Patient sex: M
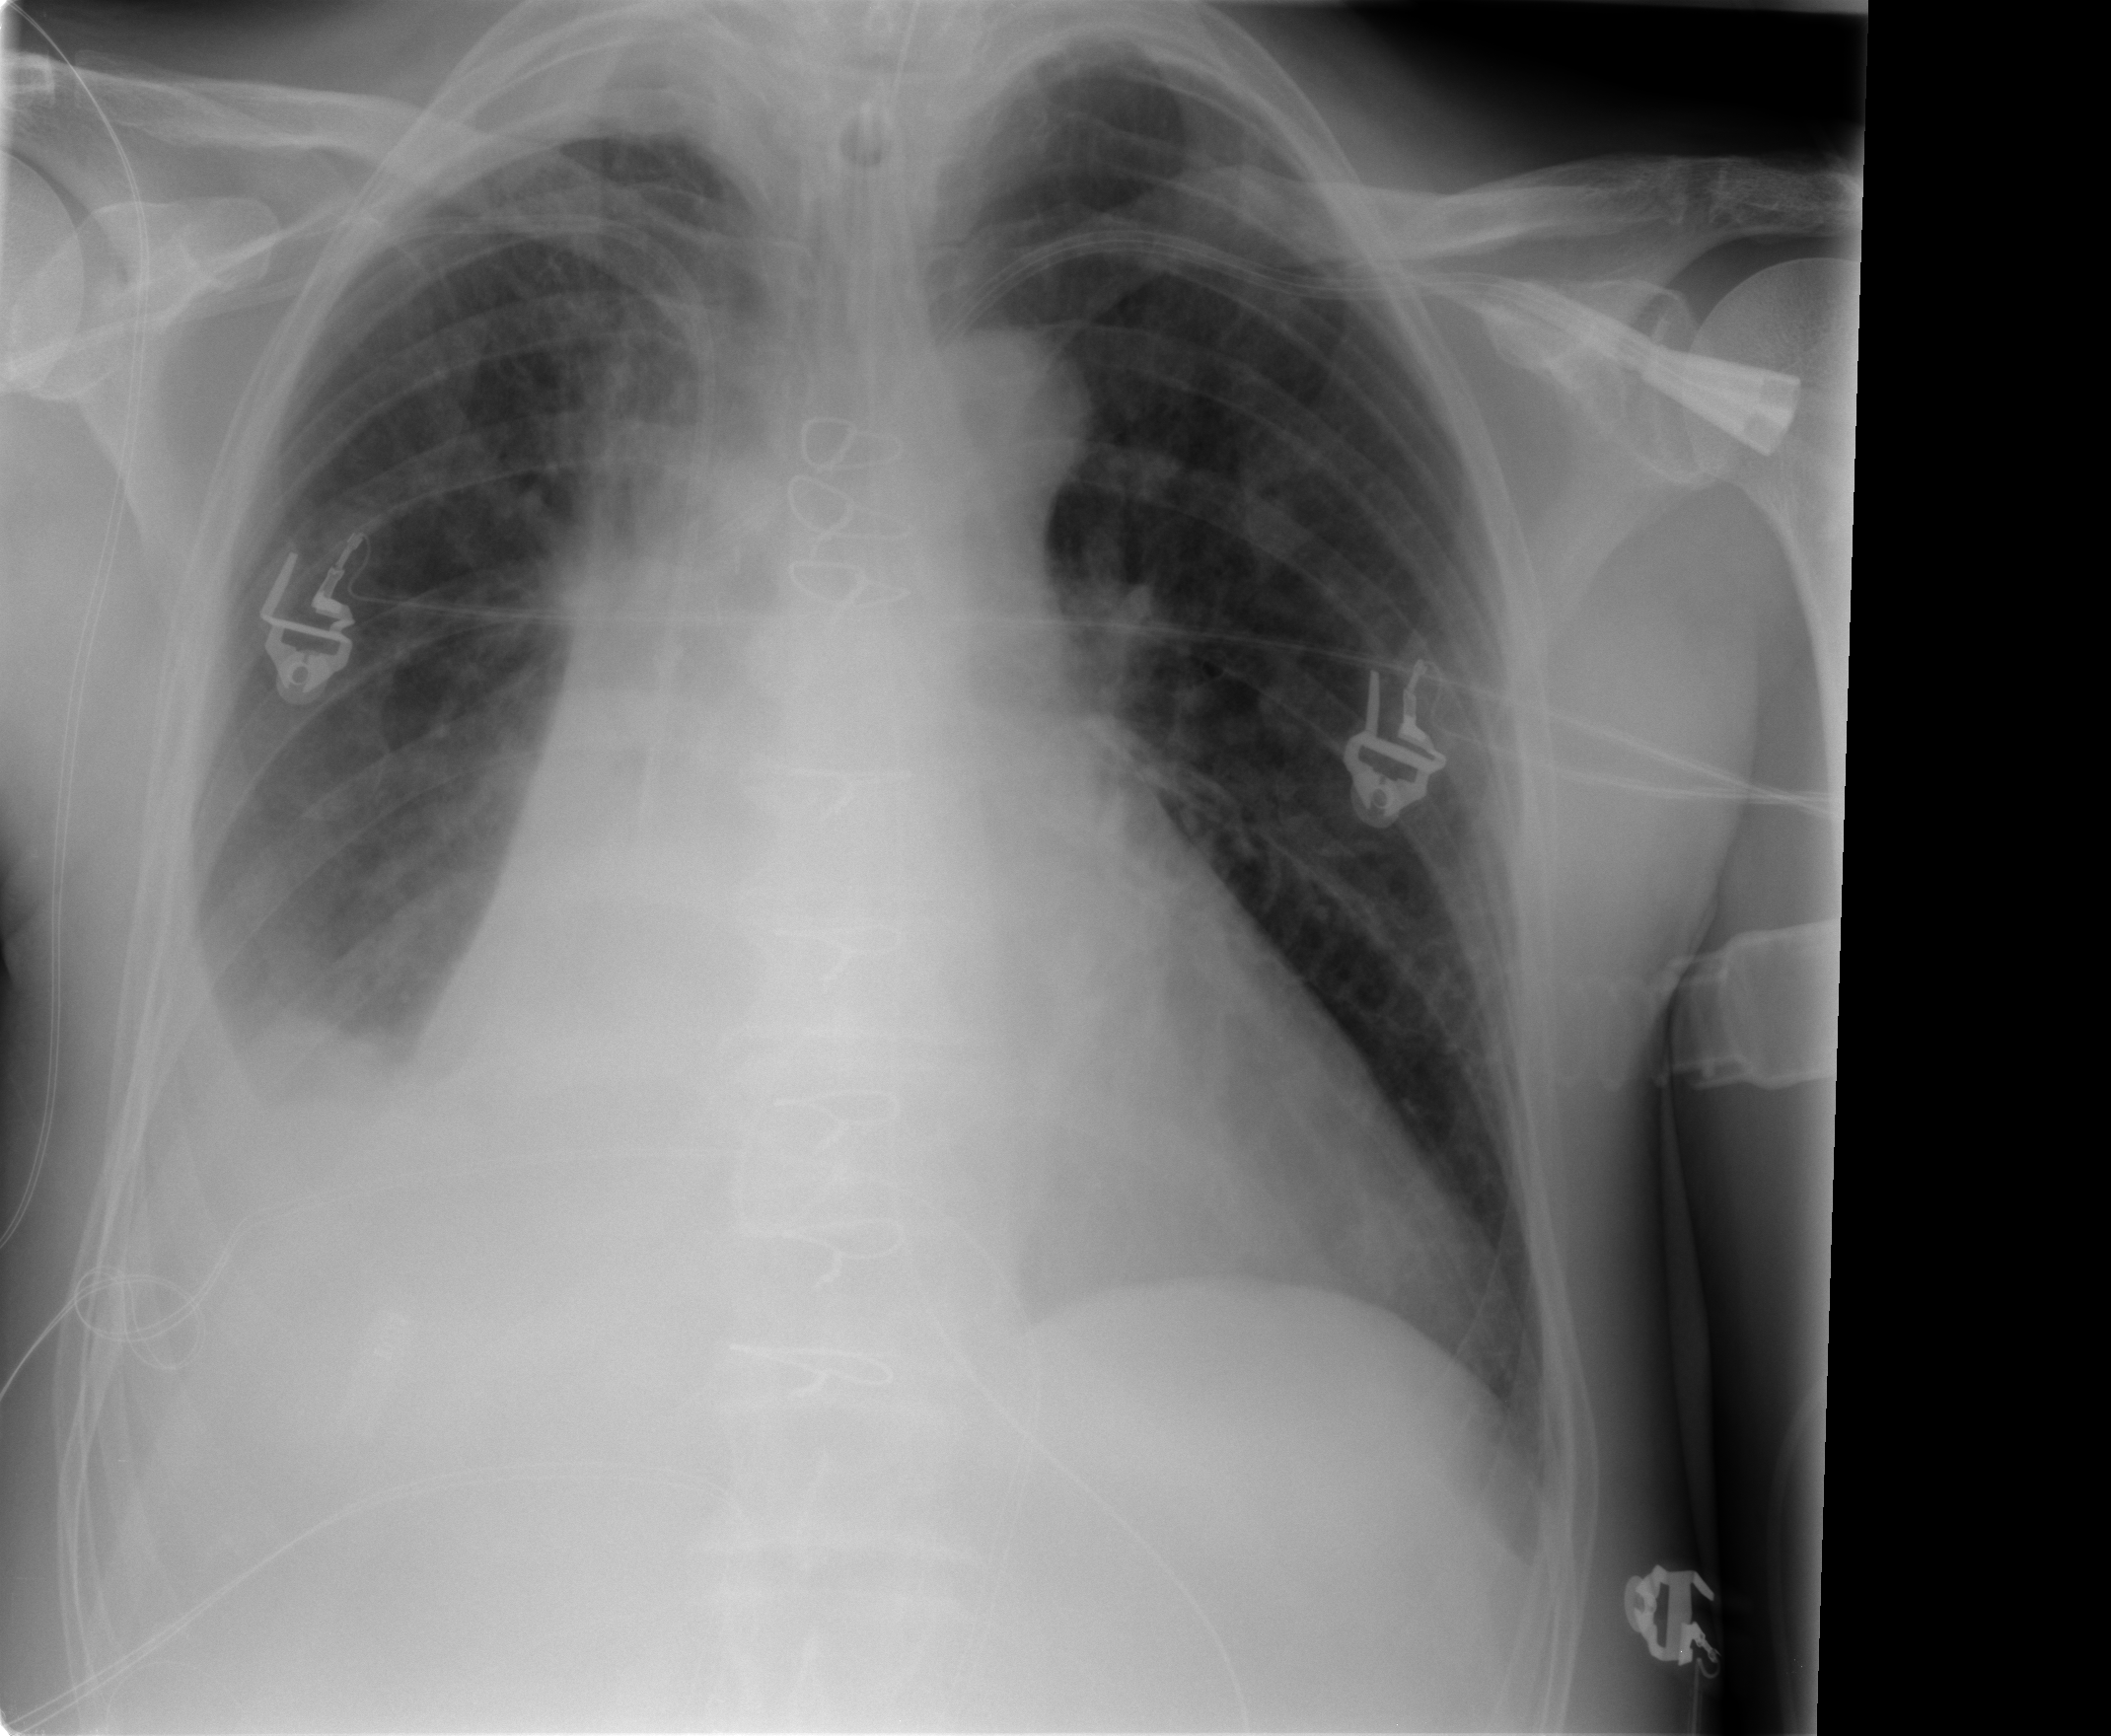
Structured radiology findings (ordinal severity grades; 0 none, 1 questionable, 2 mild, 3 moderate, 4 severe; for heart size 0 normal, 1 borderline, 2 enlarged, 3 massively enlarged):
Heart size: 2
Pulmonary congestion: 1
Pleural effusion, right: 3
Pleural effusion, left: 0
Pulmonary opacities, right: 0
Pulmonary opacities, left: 0
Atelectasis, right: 3
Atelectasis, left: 0